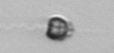
Label: Apedinella